Brain MRI, t1w sequence, axial 2D slice.
Patient: age 36, sex F, weight 95 kg, height 1.95 m
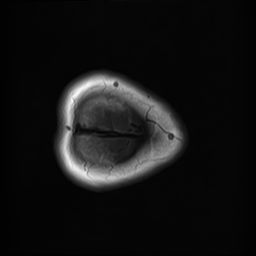